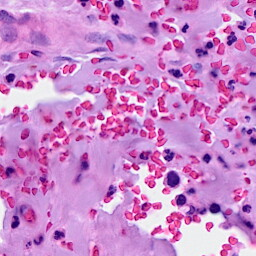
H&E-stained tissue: Breast